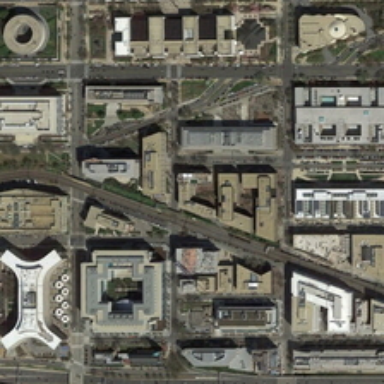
Lots of roads pass through a trade area .